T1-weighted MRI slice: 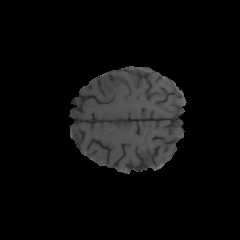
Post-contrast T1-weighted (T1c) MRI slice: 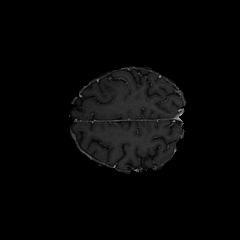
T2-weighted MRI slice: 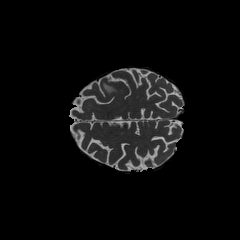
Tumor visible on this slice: yes